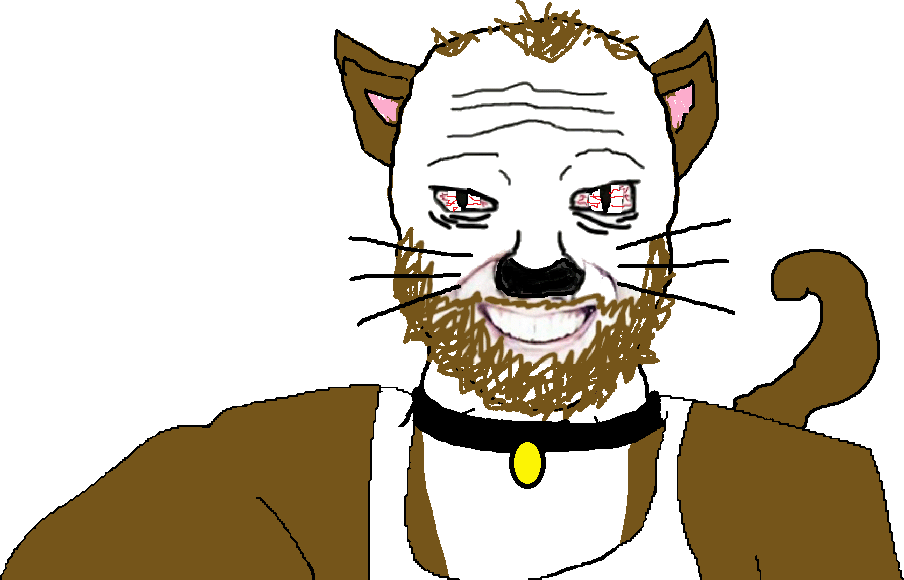
Label: 5_Coomer